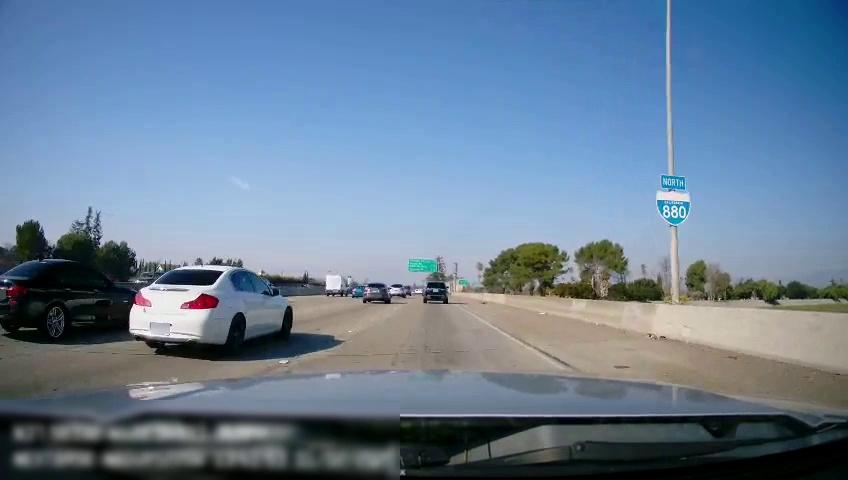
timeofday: Day
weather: Sunny
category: Drivable Space
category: Vehicles | SUV
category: Vehicles | SUV
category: Vehicles | SUV
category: Vehicles | SUV
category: Vehicles | Car
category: Vehicles | Van
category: Vehicles | Car
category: Vehicles | Car
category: Vehicles | SUV
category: Lanes | Current Lane
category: Lanes | Current Lane
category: Traffic | Signs
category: Traffic | Signs